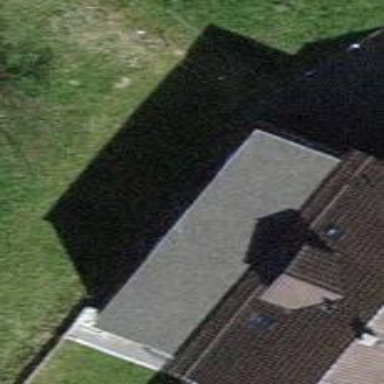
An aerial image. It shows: View of roof of building.